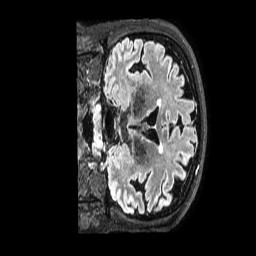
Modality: FLAIR
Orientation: coronal
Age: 51
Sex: female
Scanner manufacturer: philips
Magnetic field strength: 3 T
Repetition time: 4.8 s
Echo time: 0.34 s